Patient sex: M
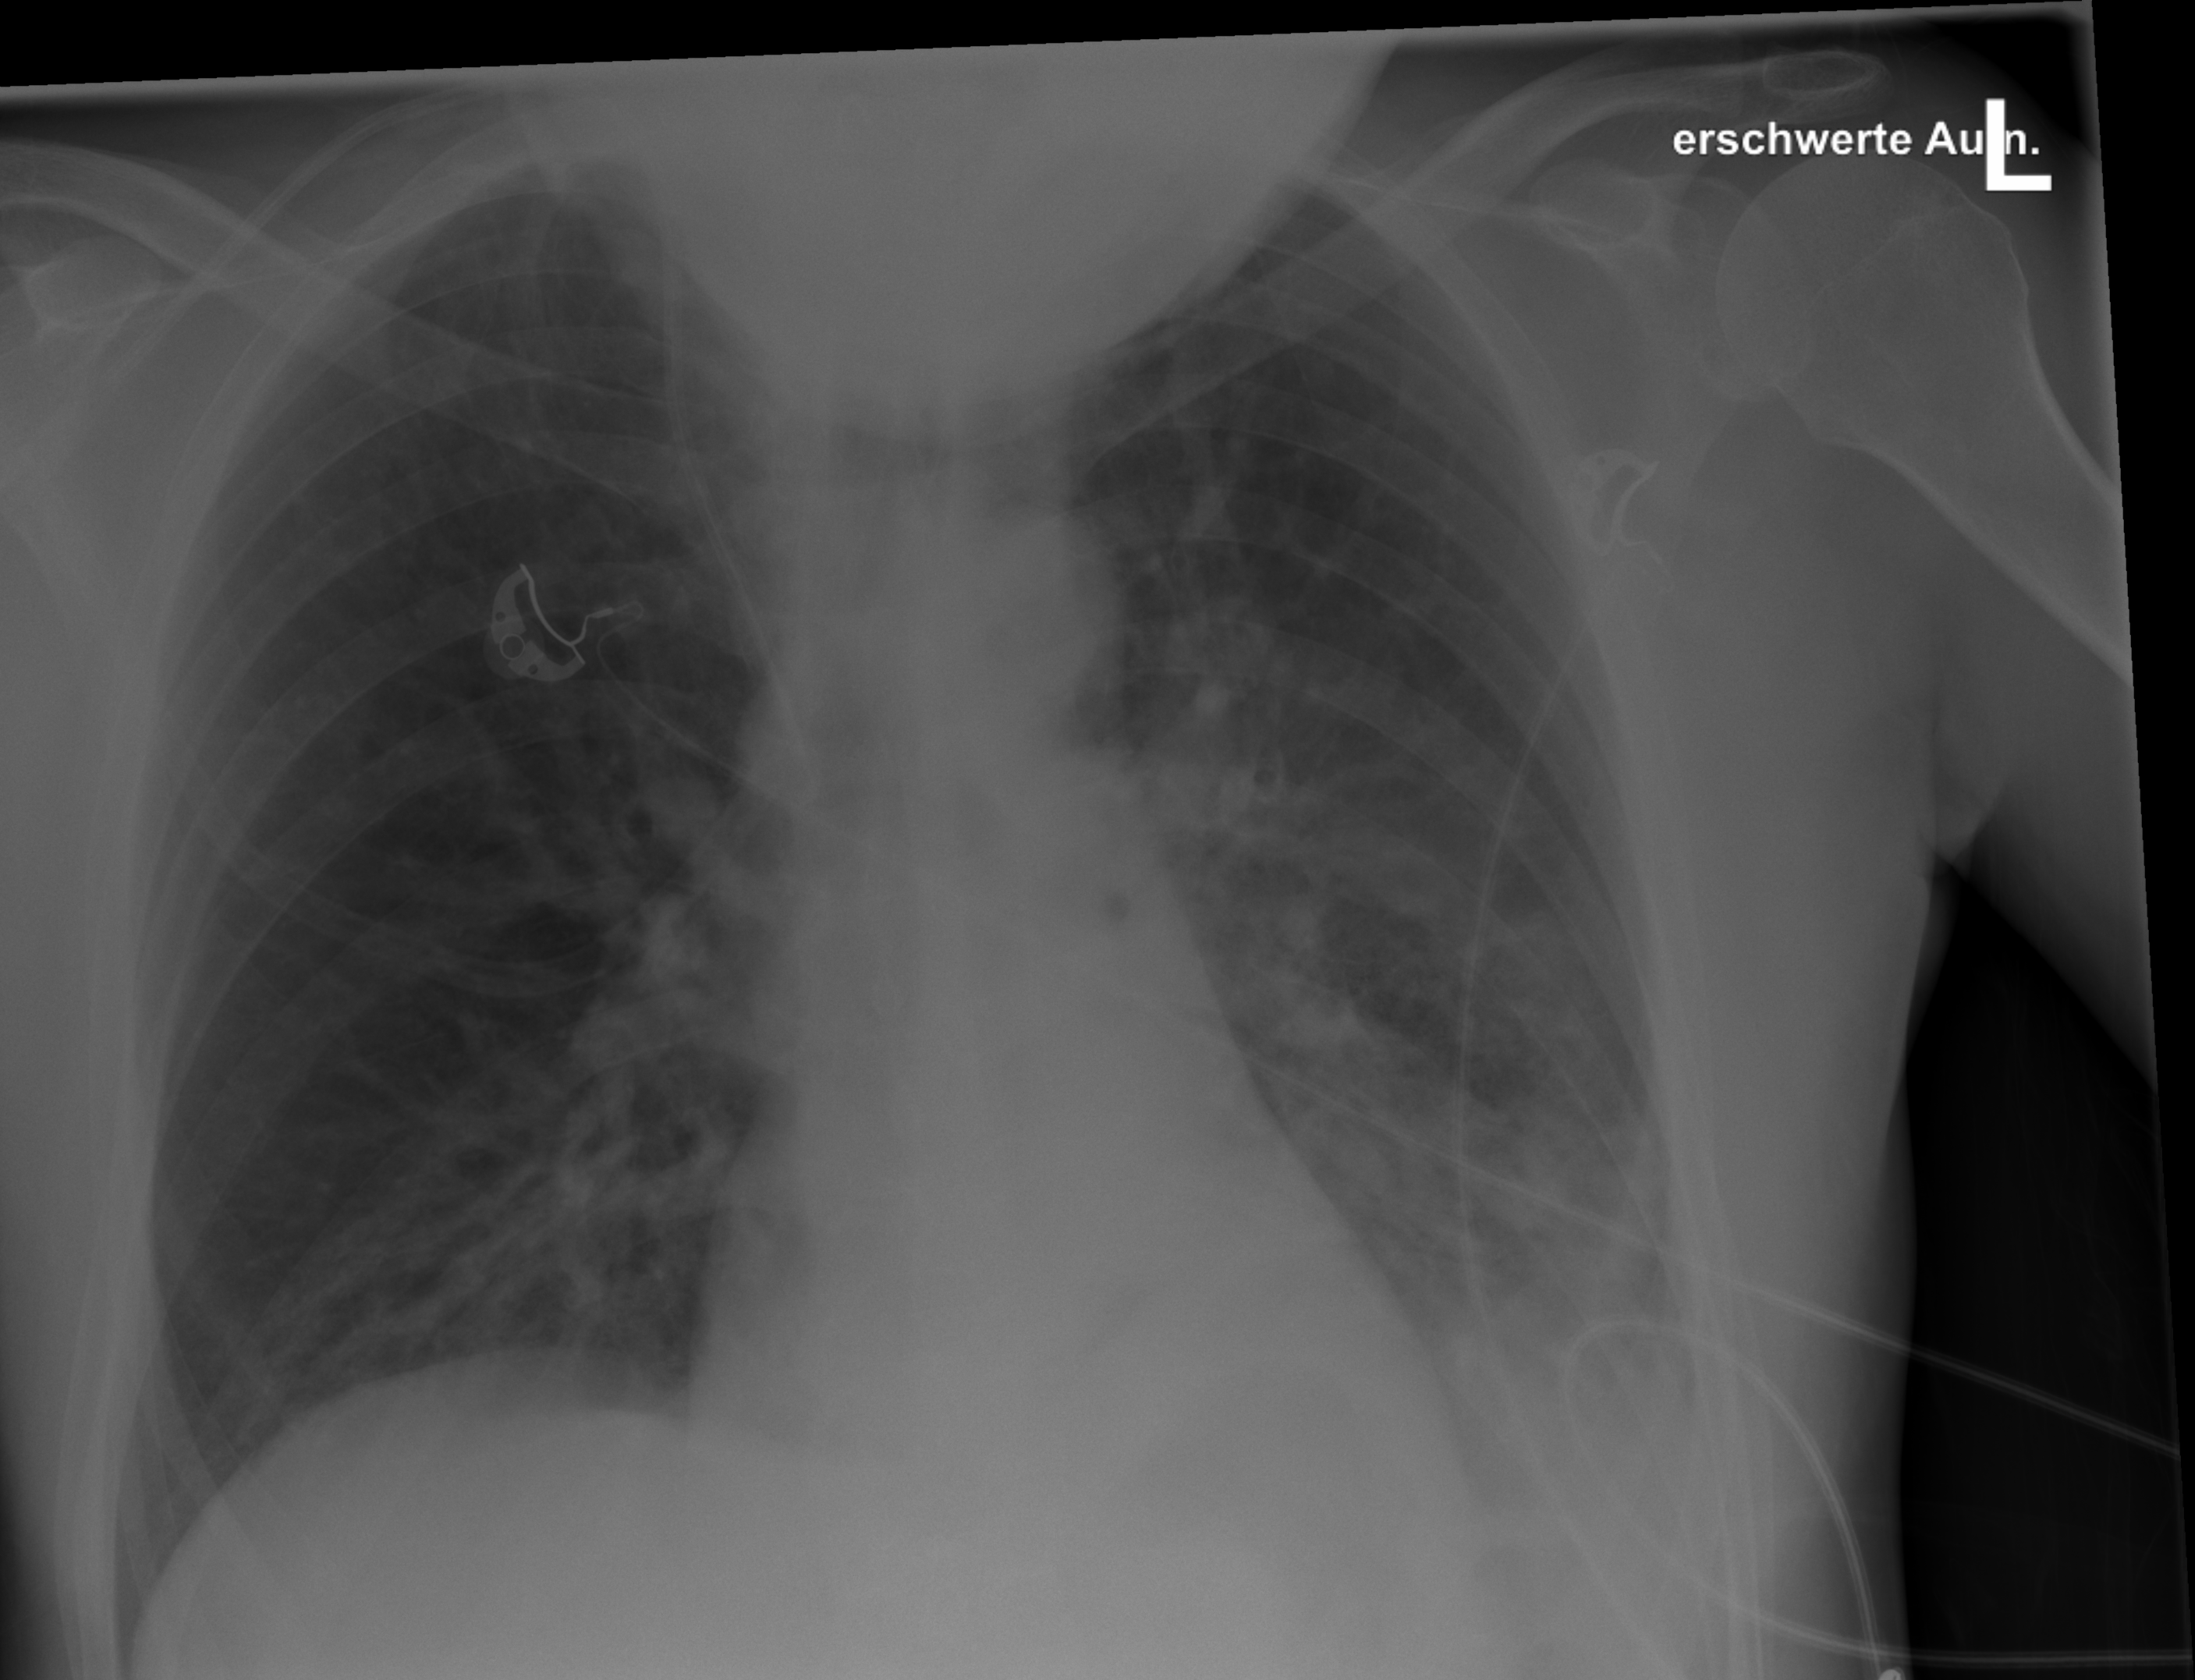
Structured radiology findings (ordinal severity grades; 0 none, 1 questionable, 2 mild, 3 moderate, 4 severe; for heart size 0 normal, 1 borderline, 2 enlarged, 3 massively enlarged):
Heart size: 0
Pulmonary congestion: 2
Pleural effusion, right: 0
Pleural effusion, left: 2
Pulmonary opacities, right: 0
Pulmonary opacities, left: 3
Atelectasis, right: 0
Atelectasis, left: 2